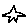
Label: star